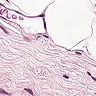
Metastatic tissue present: no